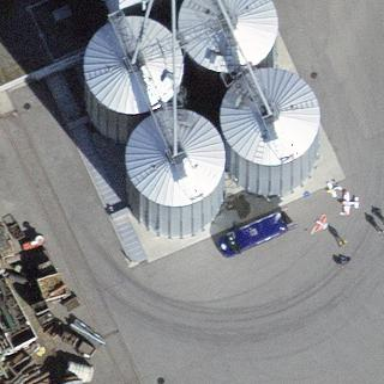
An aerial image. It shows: Building identified as silo.